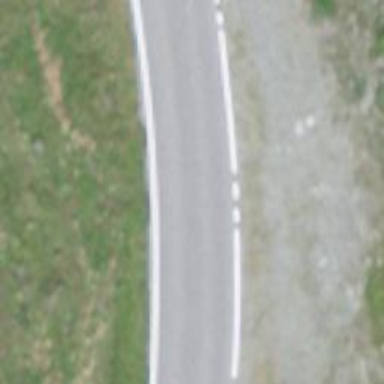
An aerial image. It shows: Tertiary road with asphalt surface.